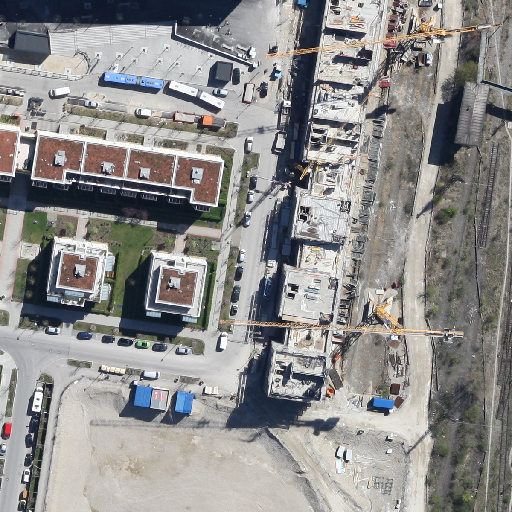
Referring expression: building along the road